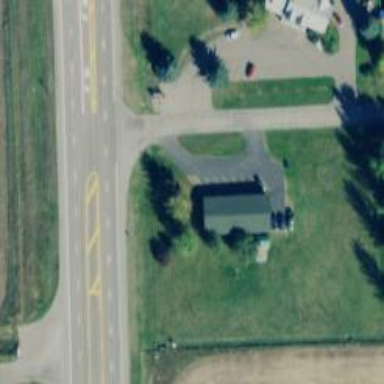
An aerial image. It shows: Veterinary facility.